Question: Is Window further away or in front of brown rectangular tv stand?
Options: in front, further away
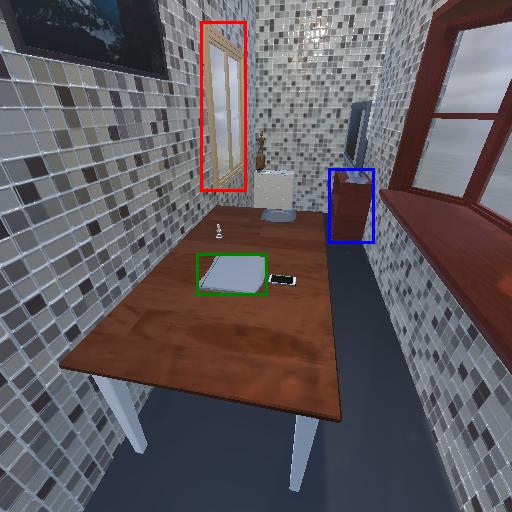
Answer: in front